Question: I am doing one game app. In that app one coin have to move through the views. But I don't know how to do it.
My code is:
'''
<?xml version="1.0" encoding="utf-8"?>
<shape xmlns:android="http://schemas.android.com/apk/res/android"
android:shape="oval" >
<gradient
android:angle="135"
android:centerColor="#C4A5A5"
android:endColor="#875050"
android:startColor="#875050" />
<stroke
android:width="1dp"
android:color="#781A1A"
/>
</shape>
'''
And my UI is:

I want to move a coin through this images.
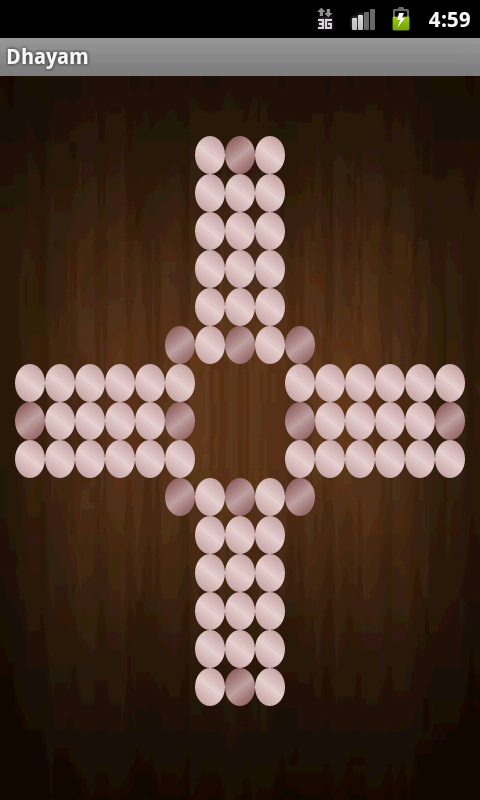
Answer: Use This code........
'''
RoundRectShape rs = new RoundRectShape(new float[] { 15, 15, 15, 15, 15, 15, 15, 15 }, null, null);
ShapeDrawable sd = new ShapeDrawable(rs);
Button btnlogin = new Button(NativeCosmosActivity.this);
btnlogin.setBackgroundDrawable(sd);// this line converts Button to Ovel shape.. If you increase value 15 to 30,
// you will get more Ovel shape.
'''